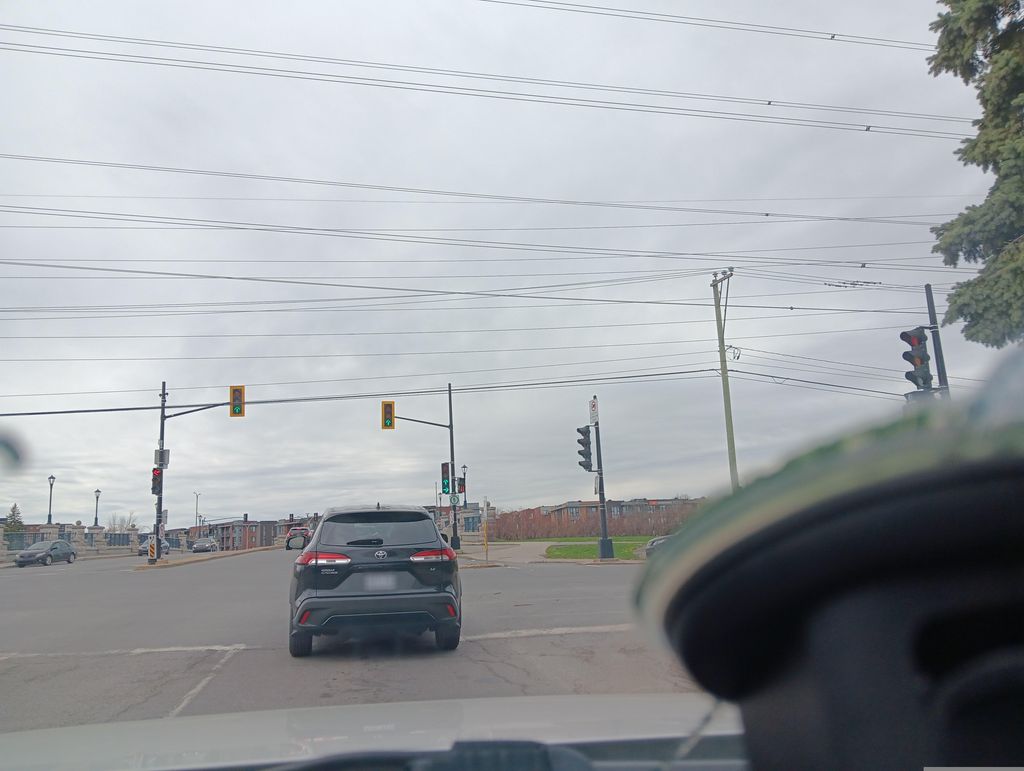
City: montreal